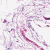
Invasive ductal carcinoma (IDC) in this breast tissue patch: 0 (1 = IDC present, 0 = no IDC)